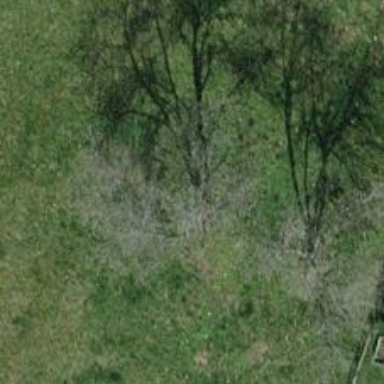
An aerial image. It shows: Deciduous broadleaved tree in garden.